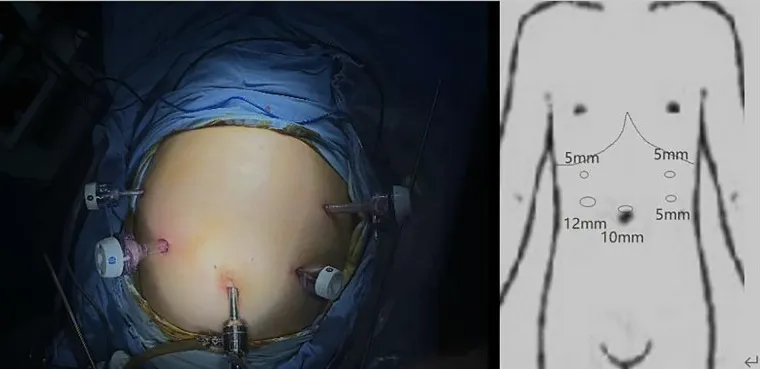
Perforation position.
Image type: radiology (x_ray)